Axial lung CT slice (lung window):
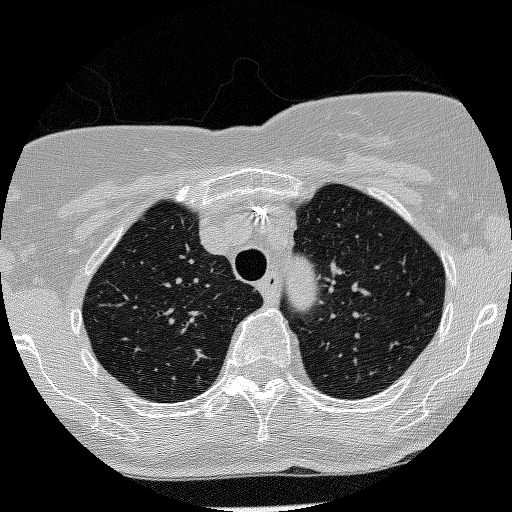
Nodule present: no